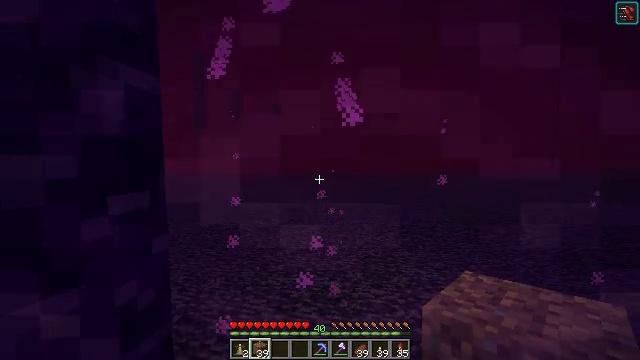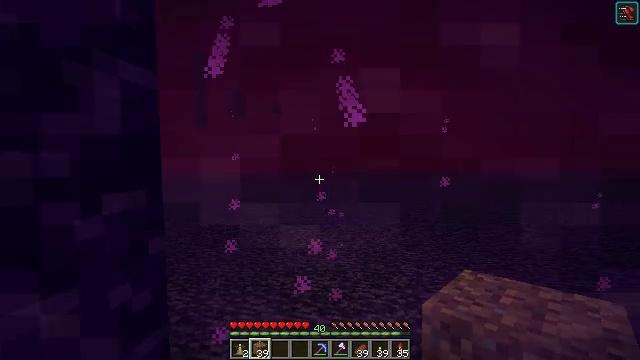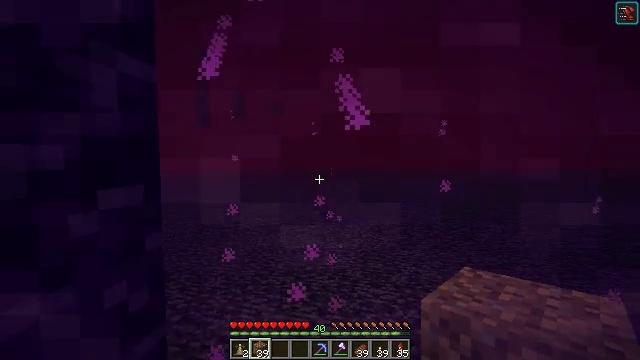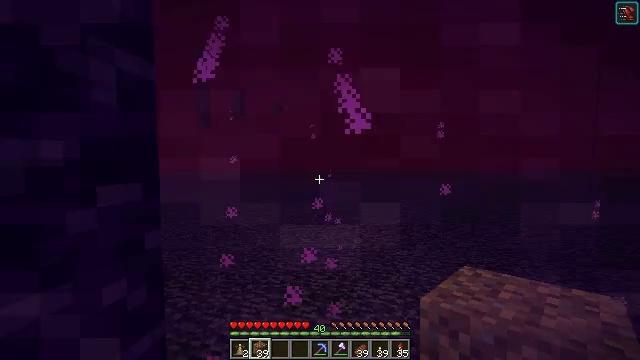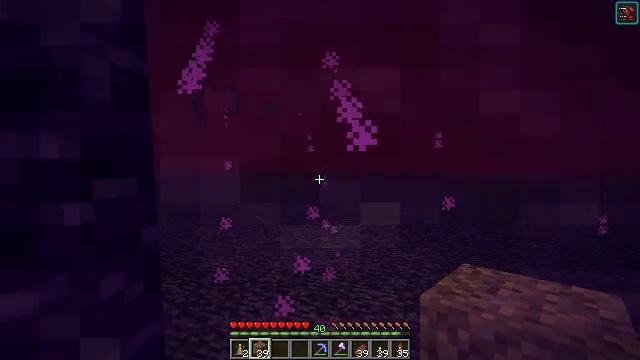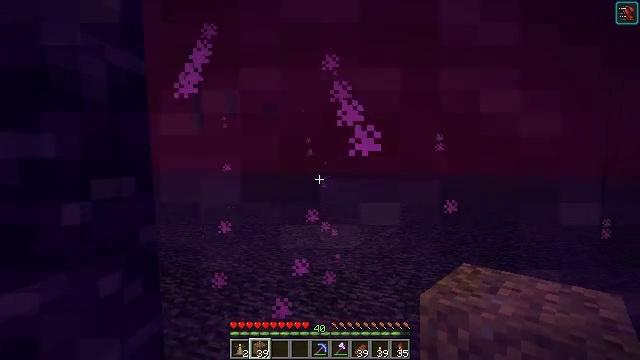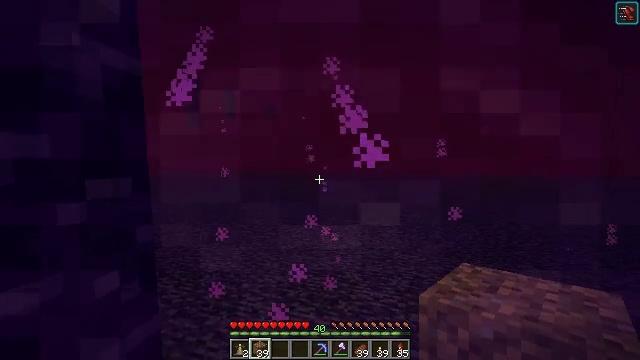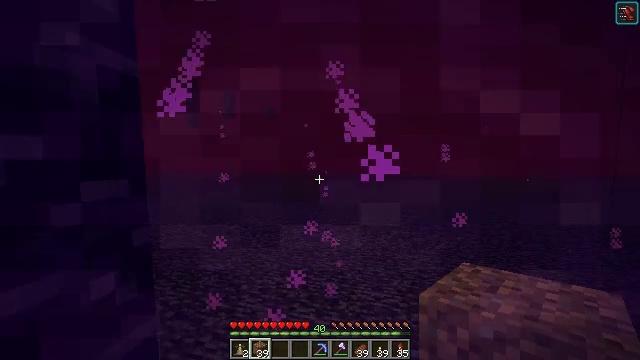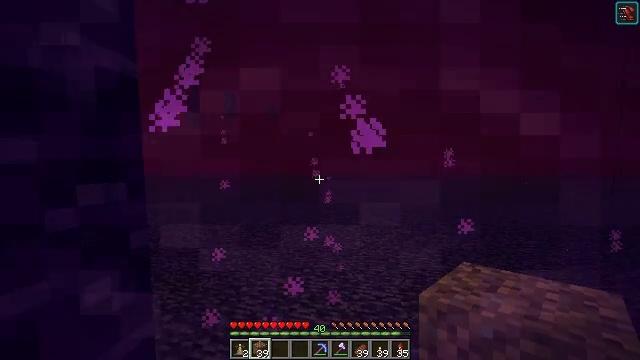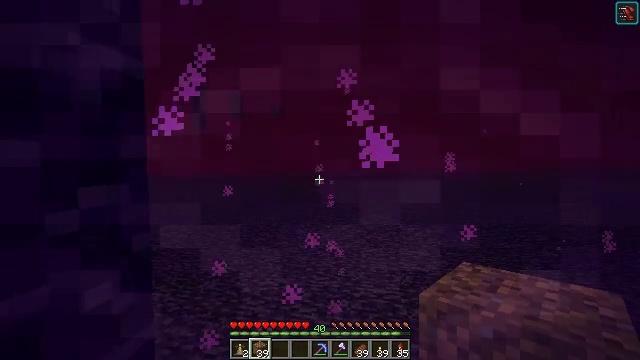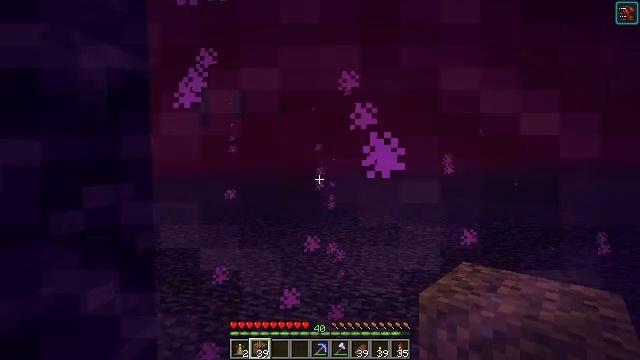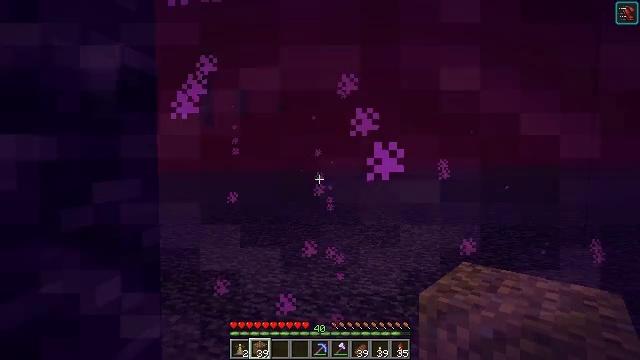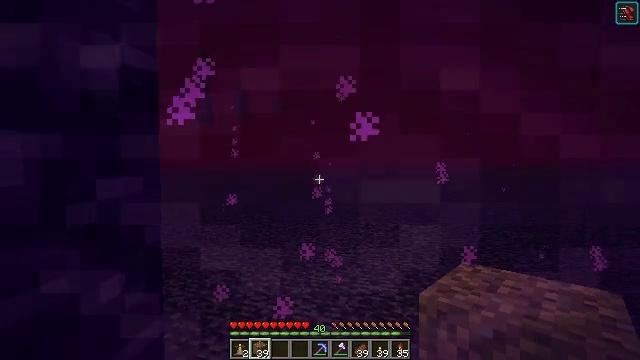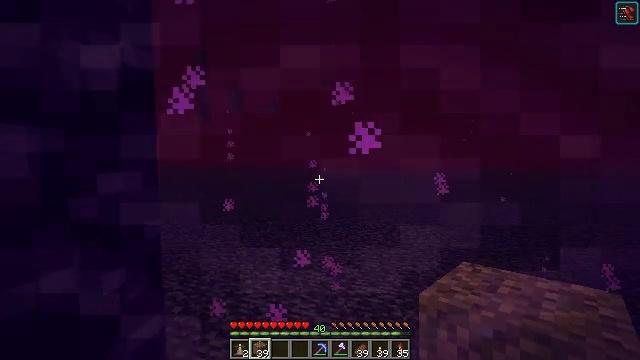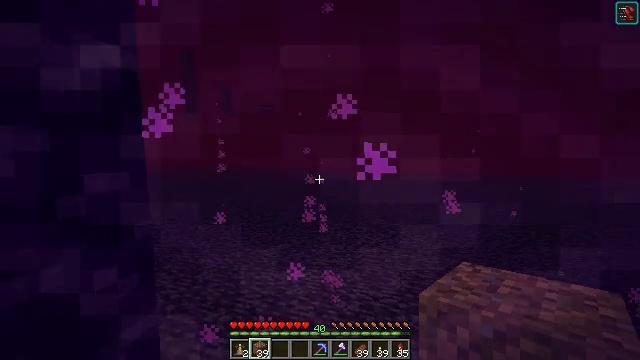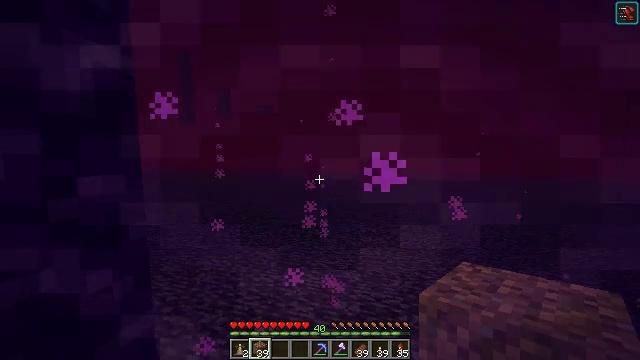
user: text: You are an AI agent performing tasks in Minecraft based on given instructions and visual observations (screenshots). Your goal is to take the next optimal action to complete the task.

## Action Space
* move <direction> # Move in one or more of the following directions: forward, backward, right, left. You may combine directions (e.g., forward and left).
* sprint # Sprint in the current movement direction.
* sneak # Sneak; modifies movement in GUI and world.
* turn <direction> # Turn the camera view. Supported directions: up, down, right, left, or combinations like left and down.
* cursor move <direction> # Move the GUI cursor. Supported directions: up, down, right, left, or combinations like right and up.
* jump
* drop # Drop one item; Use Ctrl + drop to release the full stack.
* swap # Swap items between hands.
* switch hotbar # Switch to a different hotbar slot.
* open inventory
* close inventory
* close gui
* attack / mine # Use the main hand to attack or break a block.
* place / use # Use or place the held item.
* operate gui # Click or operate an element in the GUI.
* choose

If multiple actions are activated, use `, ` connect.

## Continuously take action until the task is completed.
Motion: motion action
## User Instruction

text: Drop a potato.
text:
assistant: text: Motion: no_op
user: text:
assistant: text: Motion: no_op
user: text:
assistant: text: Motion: no_op
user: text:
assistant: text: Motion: no_op
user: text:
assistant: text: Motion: no_op
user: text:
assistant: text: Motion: no_op
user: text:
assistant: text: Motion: no_op
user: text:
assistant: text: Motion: no_op
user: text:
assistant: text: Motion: no_op
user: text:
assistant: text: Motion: no_op
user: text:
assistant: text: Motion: no_op
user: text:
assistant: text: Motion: no_op
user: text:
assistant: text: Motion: no_op
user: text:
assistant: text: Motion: no_op
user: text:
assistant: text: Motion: no_op
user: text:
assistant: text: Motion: no_op
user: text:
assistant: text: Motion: no_op
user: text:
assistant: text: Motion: no_op
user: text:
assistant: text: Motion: no_op
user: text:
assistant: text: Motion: no_op
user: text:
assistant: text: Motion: no_op
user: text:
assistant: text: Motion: no_op
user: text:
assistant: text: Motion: no_op
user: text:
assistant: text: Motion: no_op
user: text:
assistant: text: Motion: no_op
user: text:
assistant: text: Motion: no_op
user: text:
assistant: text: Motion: no_op
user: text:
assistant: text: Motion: no_op
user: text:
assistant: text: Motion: no_op
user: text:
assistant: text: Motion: no_op